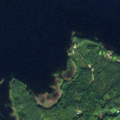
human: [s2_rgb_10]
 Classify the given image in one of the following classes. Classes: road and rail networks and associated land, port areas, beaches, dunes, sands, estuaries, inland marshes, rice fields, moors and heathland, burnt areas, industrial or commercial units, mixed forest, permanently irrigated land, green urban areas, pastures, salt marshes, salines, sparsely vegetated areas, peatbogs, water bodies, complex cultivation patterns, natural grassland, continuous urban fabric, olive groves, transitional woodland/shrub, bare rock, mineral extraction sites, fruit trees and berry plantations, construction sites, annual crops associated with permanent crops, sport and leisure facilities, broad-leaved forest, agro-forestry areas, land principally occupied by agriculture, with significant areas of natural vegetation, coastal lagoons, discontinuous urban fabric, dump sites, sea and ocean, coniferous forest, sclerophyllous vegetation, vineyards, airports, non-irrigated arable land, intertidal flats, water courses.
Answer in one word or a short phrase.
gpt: mixed forest, water bodies